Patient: sex F, age 38
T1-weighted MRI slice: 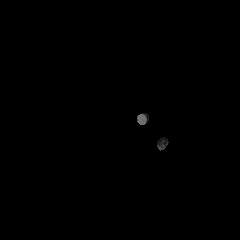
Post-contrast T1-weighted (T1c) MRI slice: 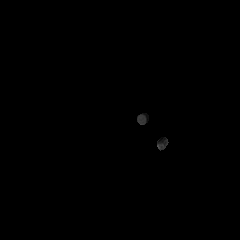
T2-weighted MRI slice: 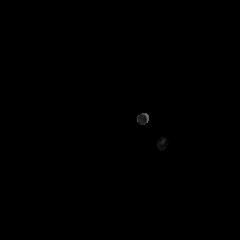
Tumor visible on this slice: no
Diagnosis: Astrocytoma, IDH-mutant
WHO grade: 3